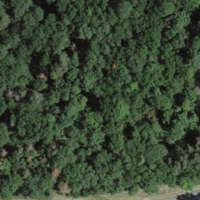
EUNIS habitat code: 41
Species observed at this site:
Libelloides coccajus